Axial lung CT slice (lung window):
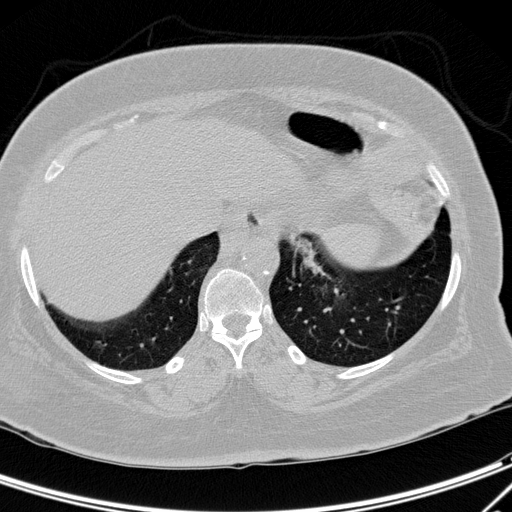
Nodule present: no